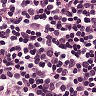
Metastatic tissue present: no